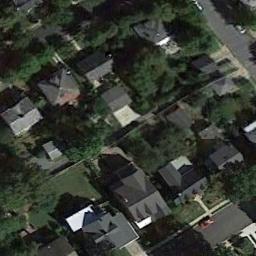
Label: residential